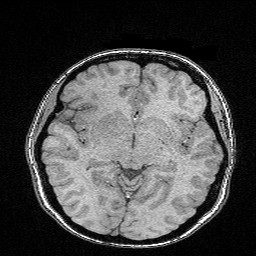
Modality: FLASH
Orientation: coronal
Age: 25
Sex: female